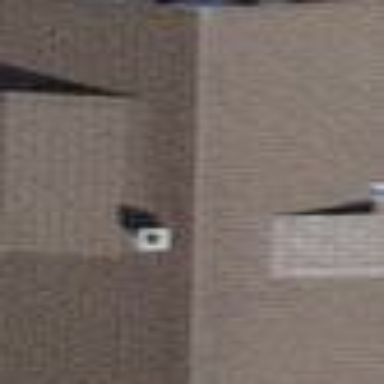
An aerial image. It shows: Building with gabled roof made of roof tiles.